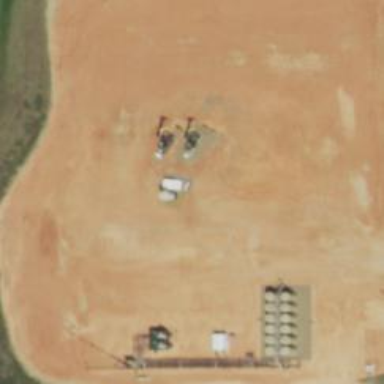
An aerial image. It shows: Petroleum well that is man-made.